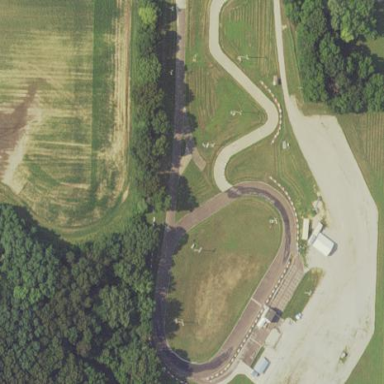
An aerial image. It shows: Raceway for motor and karting sports.